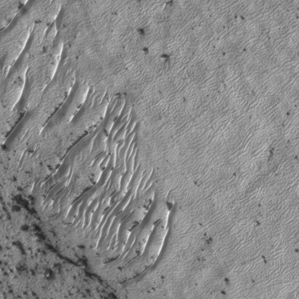
Label: frost